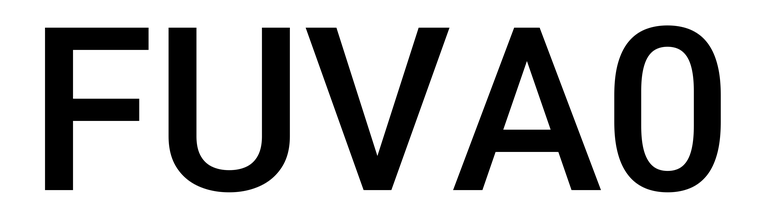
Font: Roboto_Medium